Question: I trying to port
System.Drawing:
public LinearGradientBrush(
Rectangle rect,
Color color1,
Color color2,
float angle
)
to System.Windows.Media . I can get the angle to be correct but I can't get the start and end to be at the corners. I have tried scaling the brush's transform but that ends up messing the angle.

System.Drawing.Drawing2D.LinearGradientBrush: <URL>
System.Windows.Media.LinearGradientBrush: <URL>
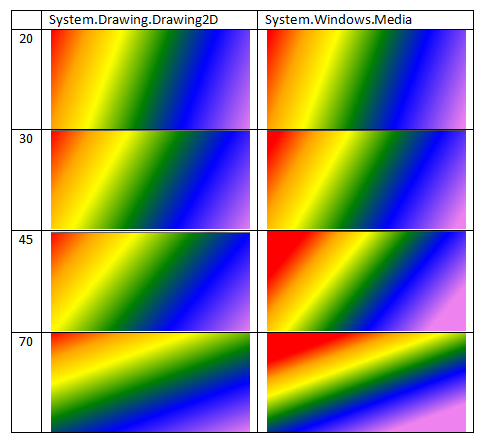
Answer: I am calculating my start and end points using the intersection of the gradient axis (red line) and the line (blue) perpendicular to the gradient axis that also intersects a corner of the rectangle.